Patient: sex F, age 64
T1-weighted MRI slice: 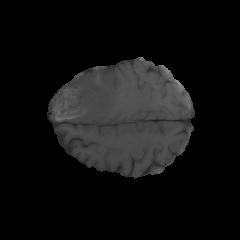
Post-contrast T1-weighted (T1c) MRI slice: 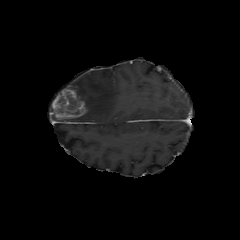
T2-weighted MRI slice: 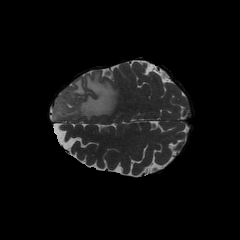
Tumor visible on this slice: yes
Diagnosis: Glioblastoma, IDH-wildtype
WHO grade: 4